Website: ulta-beauty
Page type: account-selection
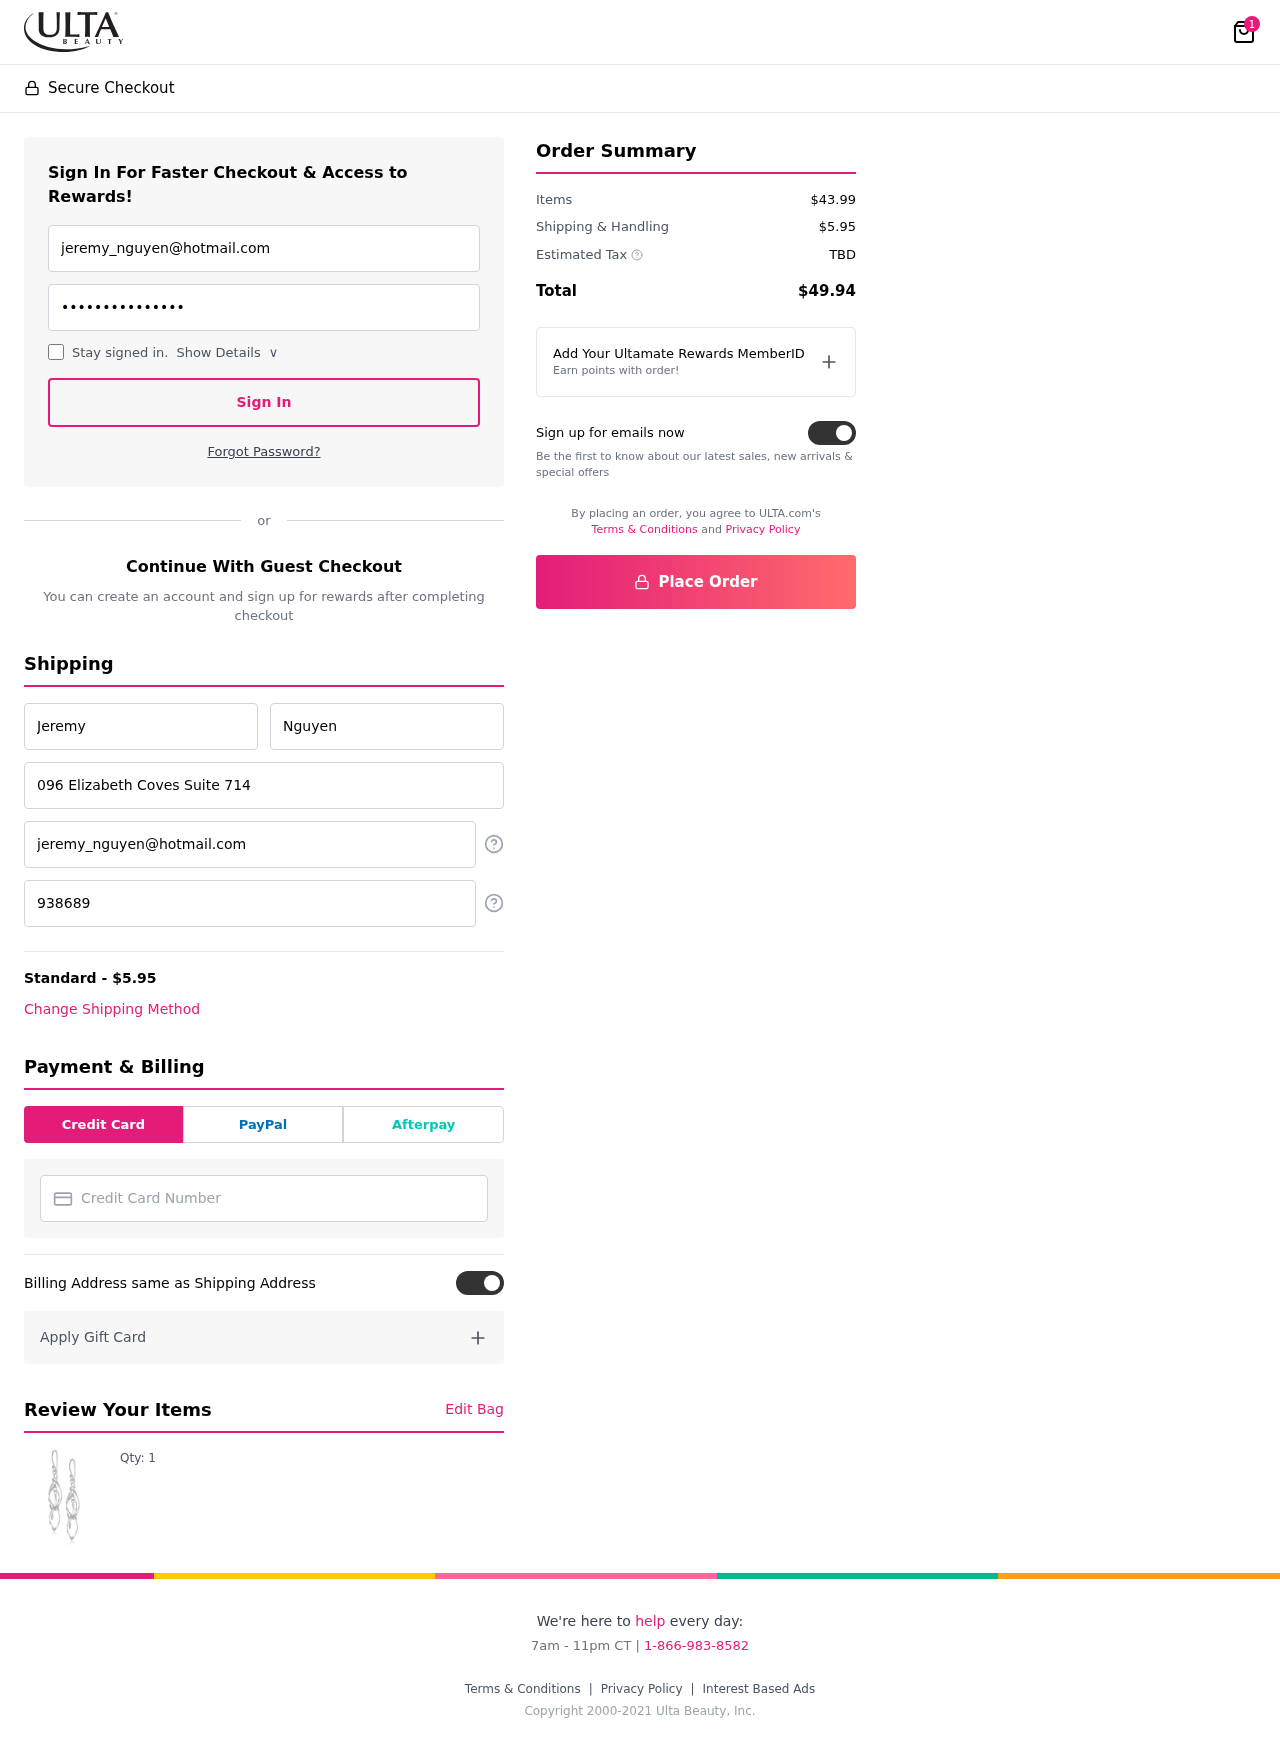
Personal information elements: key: PII_CARD_NUMBER
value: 2294 1188 6046 3919
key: PII_EMAIL
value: jeremy_nguyen@hotmail.com
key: PII_EMAIL2
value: jeremy_nguyen@hotmail.com
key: PII_FIRSTNAME
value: Jeremy
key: PII_LASTNAME
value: Nguyen
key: PII_PHONE
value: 9386897287
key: PII_STREET
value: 096 Elizabeth Coves Suite 714
Product elements: key: PRODUCT1_QUANTITY
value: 1
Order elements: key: ORDER_NUM_ITEMS
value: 1
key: ORDER_SHIPPING_COST
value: $5.95
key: ORDER_SUBTOTAL
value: $43.99
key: ORDER_TAX
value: TBD
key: ORDER_TOTAL
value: $49.94